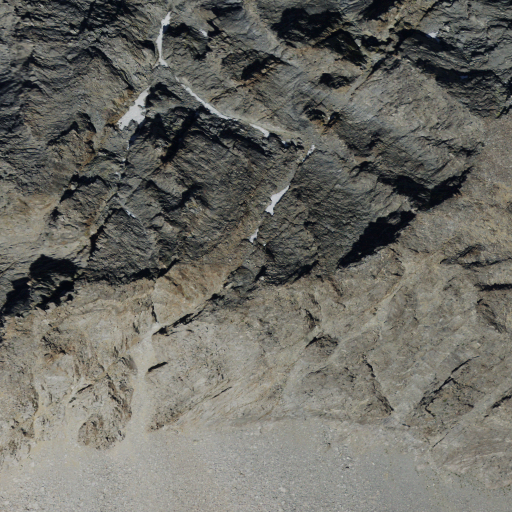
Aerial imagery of mountain in California named Temple Crag containing barren land and shrub